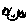
Label: hexagon